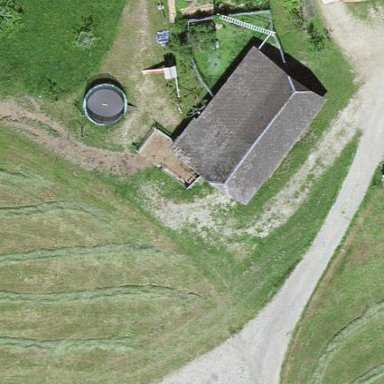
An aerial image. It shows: Rural barn.